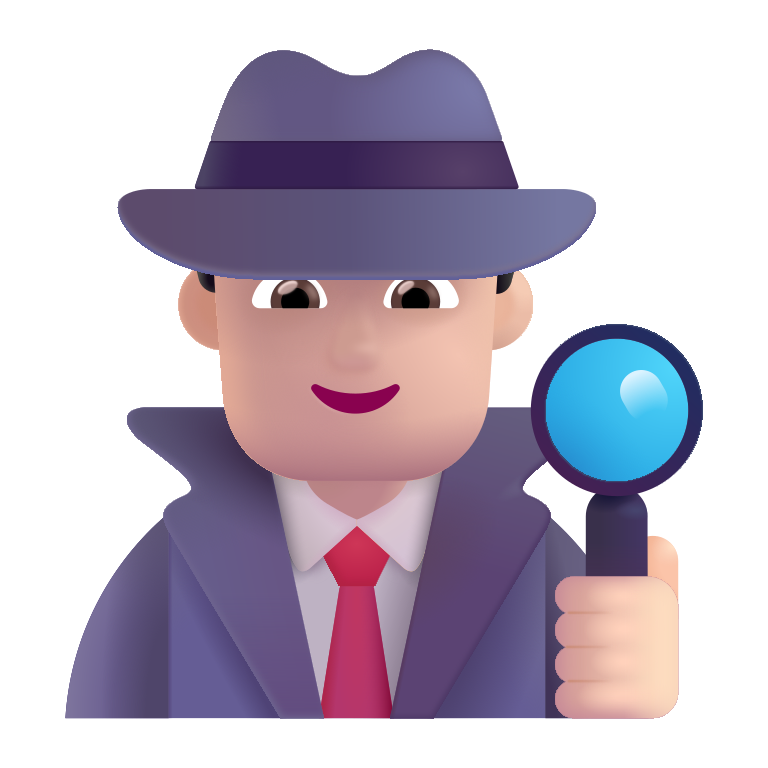
man detective color light